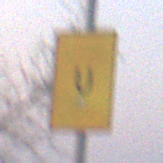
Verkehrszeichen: AnkuendigungOderFortsetzungUmleitungOhnePfeilsymbol
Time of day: SunriseSunset
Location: Outdoor (Nature)
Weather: Clear
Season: NotSpecified
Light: Natural